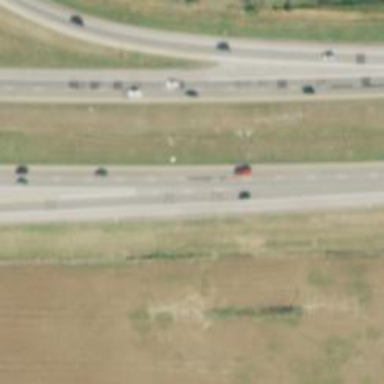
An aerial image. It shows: Motorway.